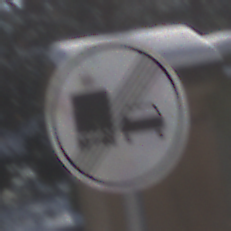
Verkehrszeichen: EndeUeberholverbotKraftfahrzeuge
Umgebung: Outdoor, Special
Tageszeit: MorningAfternoon
Wetter: Clear
Licht: Natural
Jahreszeit: Winter
Kontrast: HighContrast